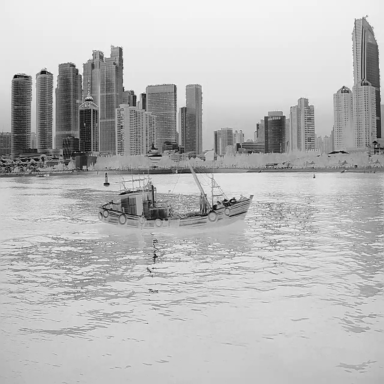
There is a bulk_carrier in the infrared image.